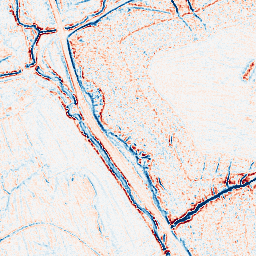
Category: classical
Decomposition family: uniform
Decomposition parameters: size: 5
Upsampling method: sinc_blackman
Upsampling parameters: scale: 2
kernel_size: 8
Upsampling scale: 2